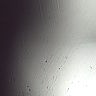
Metastatic tissue present: no